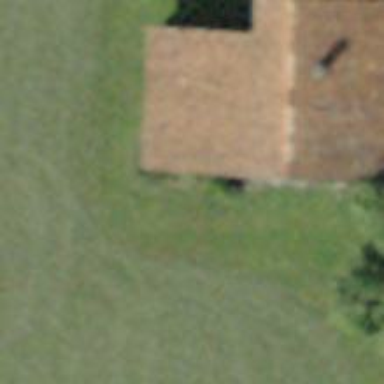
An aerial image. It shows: Farm building.